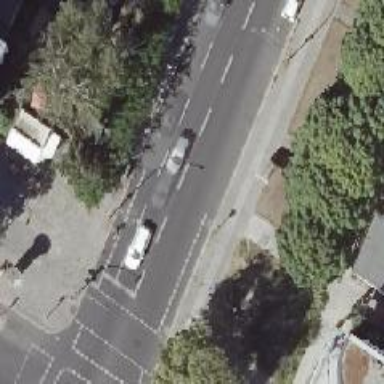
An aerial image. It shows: Tertiary road with asphalt surface and separate sidewalk.